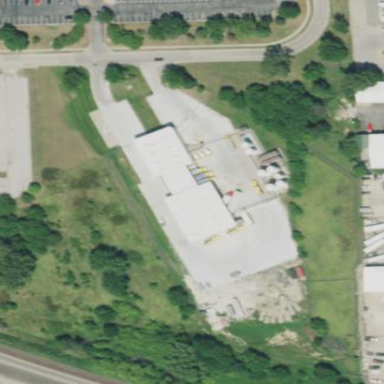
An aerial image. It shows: Industrial building.